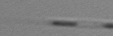
Label: Leptocylindrus